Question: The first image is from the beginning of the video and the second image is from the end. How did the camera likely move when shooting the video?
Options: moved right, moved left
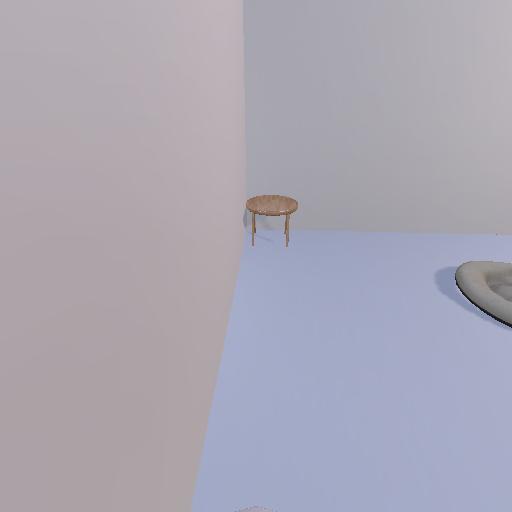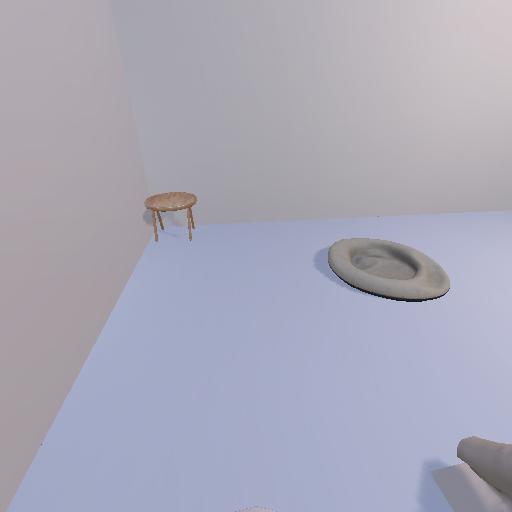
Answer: moved right